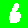
Digit: 6